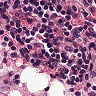
Metastatic tissue present: no